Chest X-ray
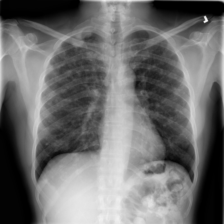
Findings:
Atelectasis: negative
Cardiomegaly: negative
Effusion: negative
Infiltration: negative
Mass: negative
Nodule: positive
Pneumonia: negative
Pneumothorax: positive
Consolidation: negative
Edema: negative
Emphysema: negative
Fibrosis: negative
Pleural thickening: negative
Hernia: negative